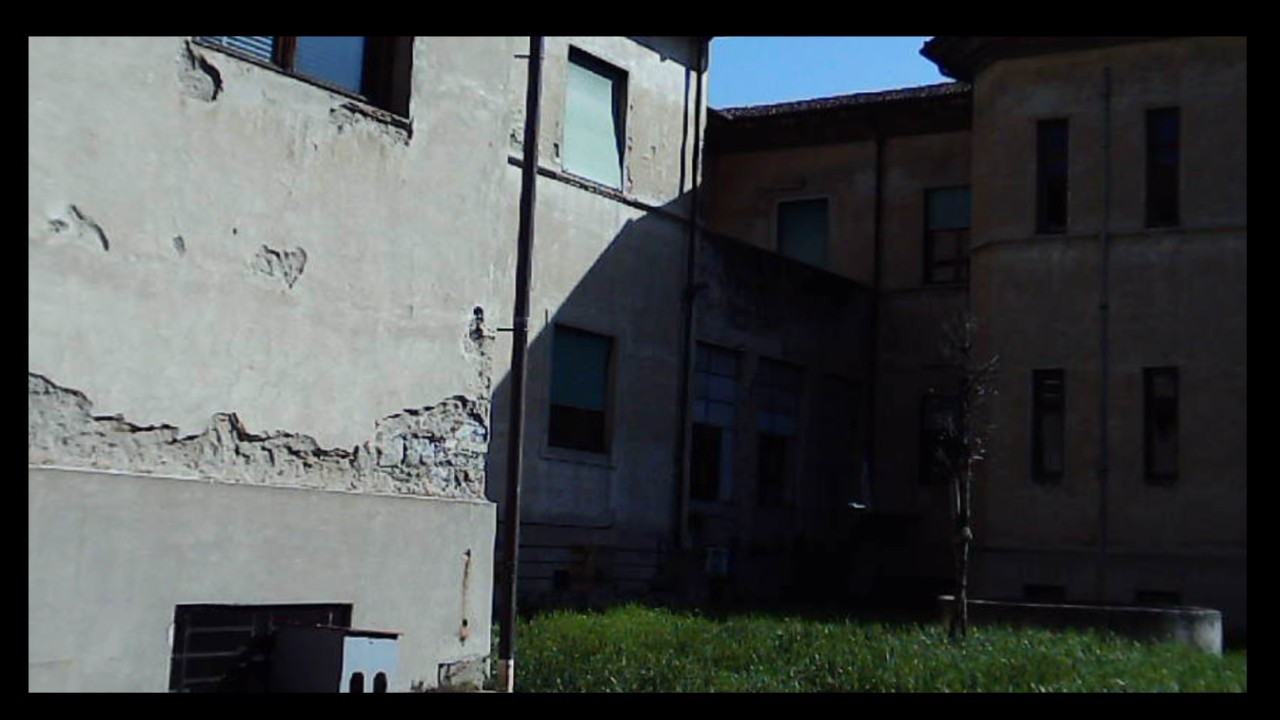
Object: Betafpv air75